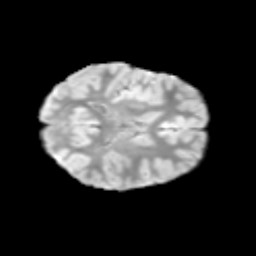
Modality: T2w
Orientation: axial
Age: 8
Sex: female
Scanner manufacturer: siemens
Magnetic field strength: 3 T
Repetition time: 3.8 s
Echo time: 0.07 s